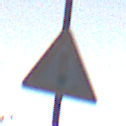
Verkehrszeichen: Lichtzeichenanlage
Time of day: SunriseSunset
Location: Outdoor (Suburban)
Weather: PartlyCloudy
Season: NotSpecified
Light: Natural